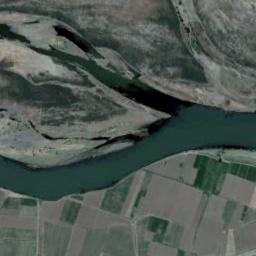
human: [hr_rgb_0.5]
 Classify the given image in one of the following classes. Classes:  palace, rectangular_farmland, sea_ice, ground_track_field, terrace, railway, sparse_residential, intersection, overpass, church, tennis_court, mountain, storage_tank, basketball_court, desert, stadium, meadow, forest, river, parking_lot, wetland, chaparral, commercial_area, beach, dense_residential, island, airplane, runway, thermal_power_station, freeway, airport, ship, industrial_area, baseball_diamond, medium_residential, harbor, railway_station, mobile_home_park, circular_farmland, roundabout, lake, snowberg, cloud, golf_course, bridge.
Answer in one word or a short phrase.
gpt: river